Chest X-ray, PA view. Patient: 63 years old, sex F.
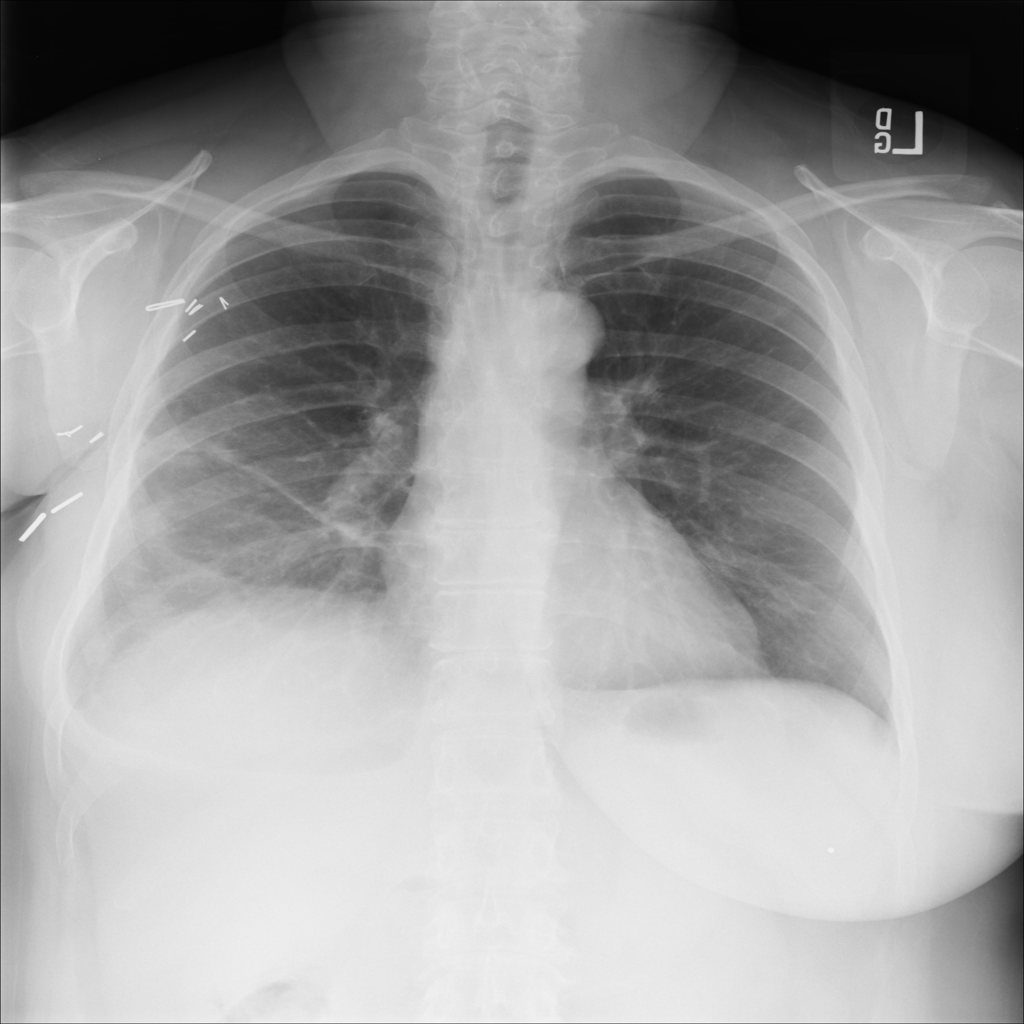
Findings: Atelectasis, Fibrosis